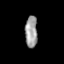
Tissue: prostate
Cell type: T cells
Senescence score: 0.3112
Nuclear area (px): 381
Mean DAPI intensity: 157.976